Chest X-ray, AP view. Patient: 42 years old, sex F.
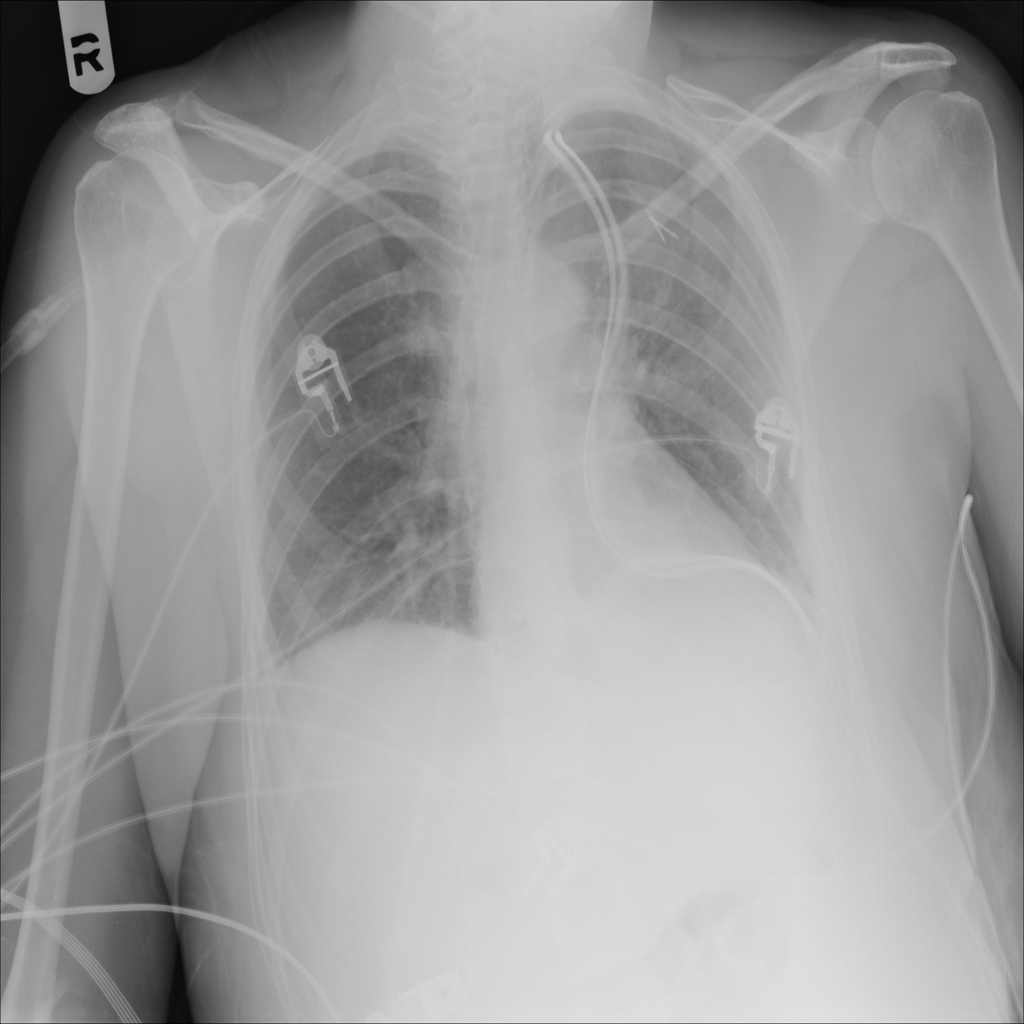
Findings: No Finding